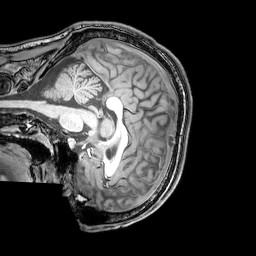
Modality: T1w
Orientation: sagittal
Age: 24
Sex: male
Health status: healthy
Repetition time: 0.081 s
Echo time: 0.037 s